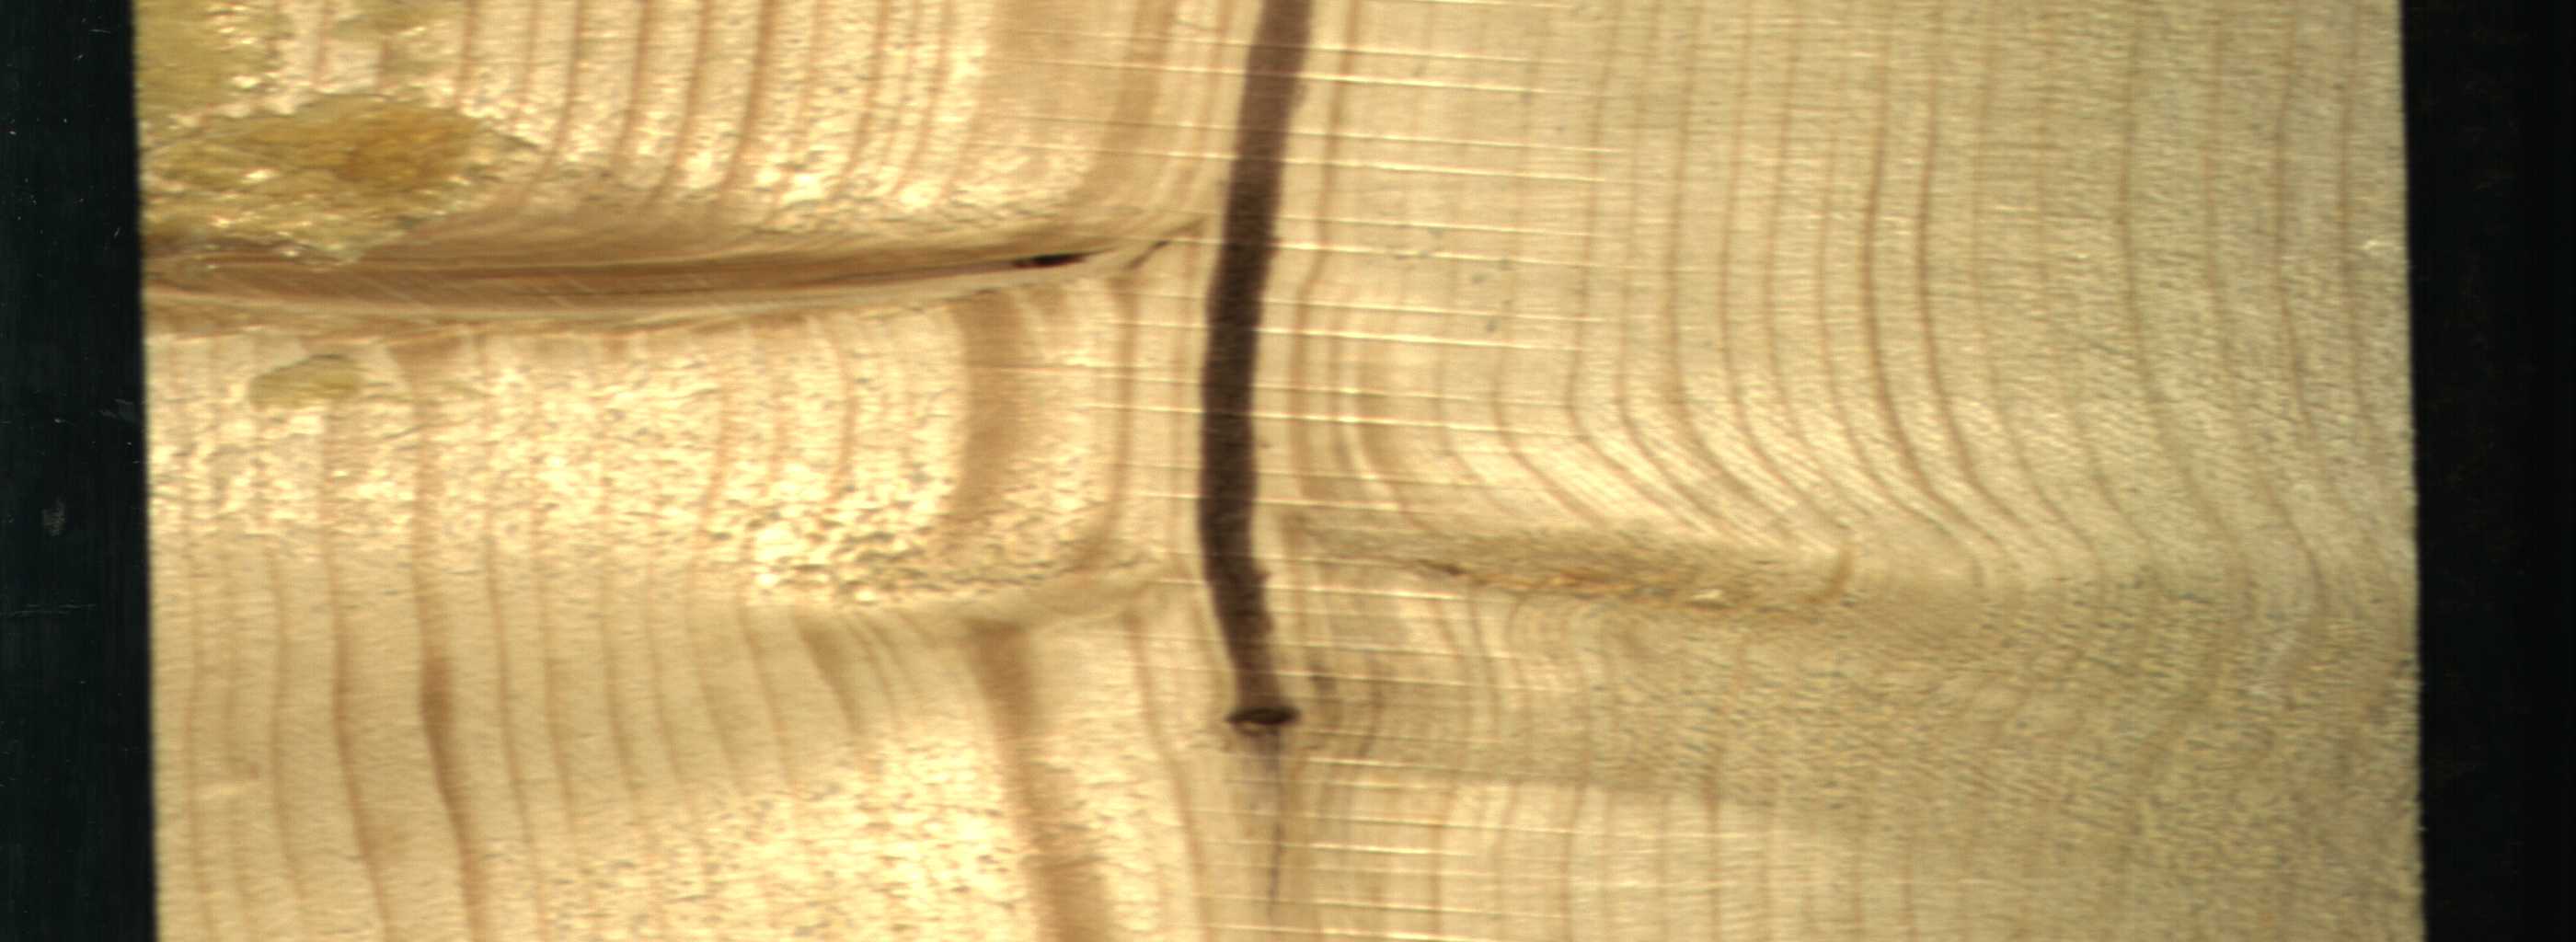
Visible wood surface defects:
Marrow
resin
Dead_Knot
Live_Knot
Live_Knot
Live_Knot